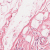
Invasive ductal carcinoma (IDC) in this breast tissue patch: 0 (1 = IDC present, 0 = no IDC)